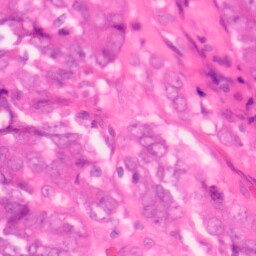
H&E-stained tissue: Colon